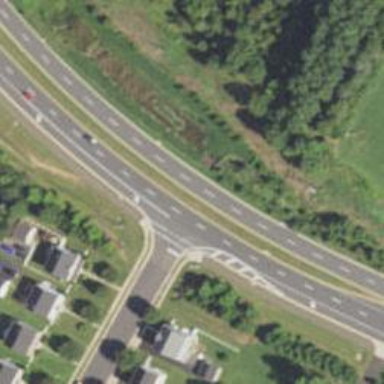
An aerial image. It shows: Marked crossing on asphalt cycleway.